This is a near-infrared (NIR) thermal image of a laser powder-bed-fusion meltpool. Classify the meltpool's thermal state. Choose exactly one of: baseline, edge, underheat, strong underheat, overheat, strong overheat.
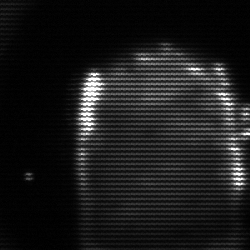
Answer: baseline